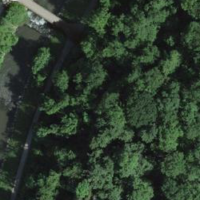
EUNIS habitat code: 41
Species observed at this site:
Prunus padus